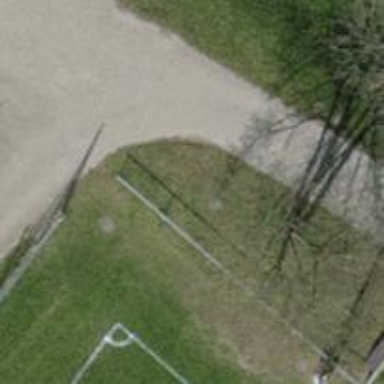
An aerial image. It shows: Disc golf basket.